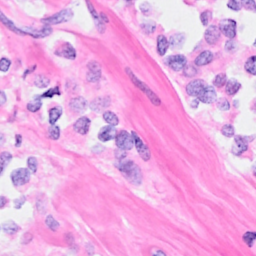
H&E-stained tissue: Breast